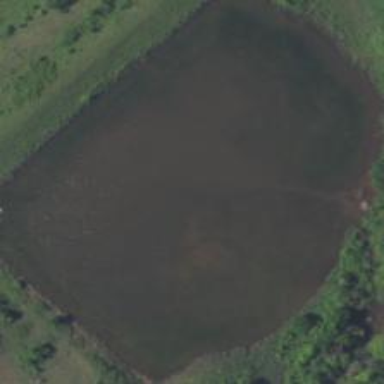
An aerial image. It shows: Reservoir of water.